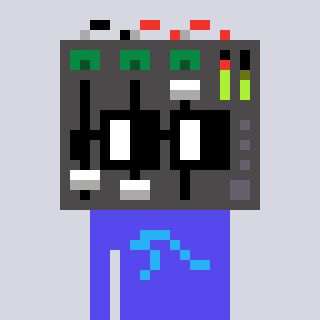
a pixel art character with square black glasses, a mixer-shaped head and a computerblue-colored body on a cool background